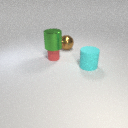
large brown metal sphere to the left of large cyan rubber cylinder